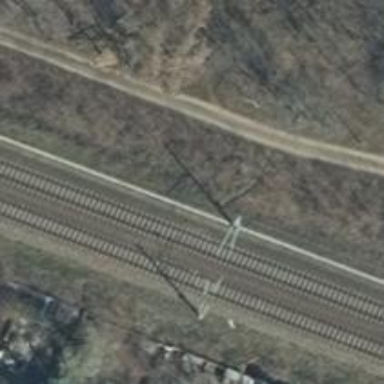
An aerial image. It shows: Railway milestone with catenary mast.